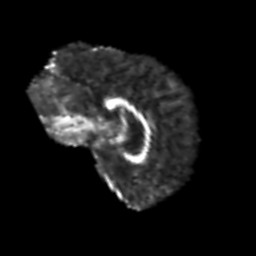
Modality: FA
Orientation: sagittal
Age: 54
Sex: male
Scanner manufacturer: siemens
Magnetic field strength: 3 T
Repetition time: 5.6 s
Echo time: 0.082 s